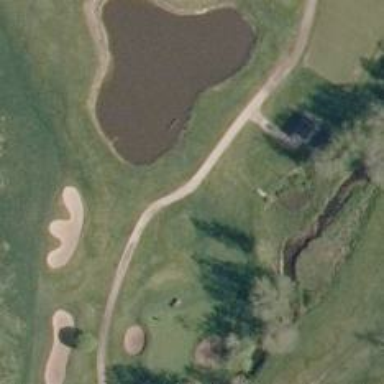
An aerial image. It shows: Path in golf course with grade2 track type.